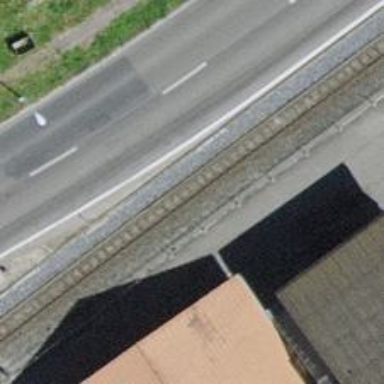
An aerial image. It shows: Narrow-gauge railway track with one electrified contact line.